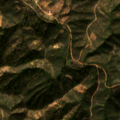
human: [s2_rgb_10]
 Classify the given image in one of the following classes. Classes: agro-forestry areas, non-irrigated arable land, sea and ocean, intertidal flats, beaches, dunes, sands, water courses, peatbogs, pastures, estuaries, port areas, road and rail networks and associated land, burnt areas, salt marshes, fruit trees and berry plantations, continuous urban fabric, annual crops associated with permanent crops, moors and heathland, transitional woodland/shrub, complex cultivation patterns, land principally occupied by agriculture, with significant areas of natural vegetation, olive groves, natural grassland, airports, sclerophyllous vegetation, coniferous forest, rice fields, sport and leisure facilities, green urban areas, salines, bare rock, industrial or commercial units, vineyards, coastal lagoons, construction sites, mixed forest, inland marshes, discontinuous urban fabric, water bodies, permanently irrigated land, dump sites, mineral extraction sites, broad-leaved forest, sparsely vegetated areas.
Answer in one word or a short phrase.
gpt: land principally occupied by agriculture, with significant areas of natural vegetation, broad-leaved forest, sclerophyllous vegetation, transitional woodland/shrub